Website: lowes
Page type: stored-credit-cards
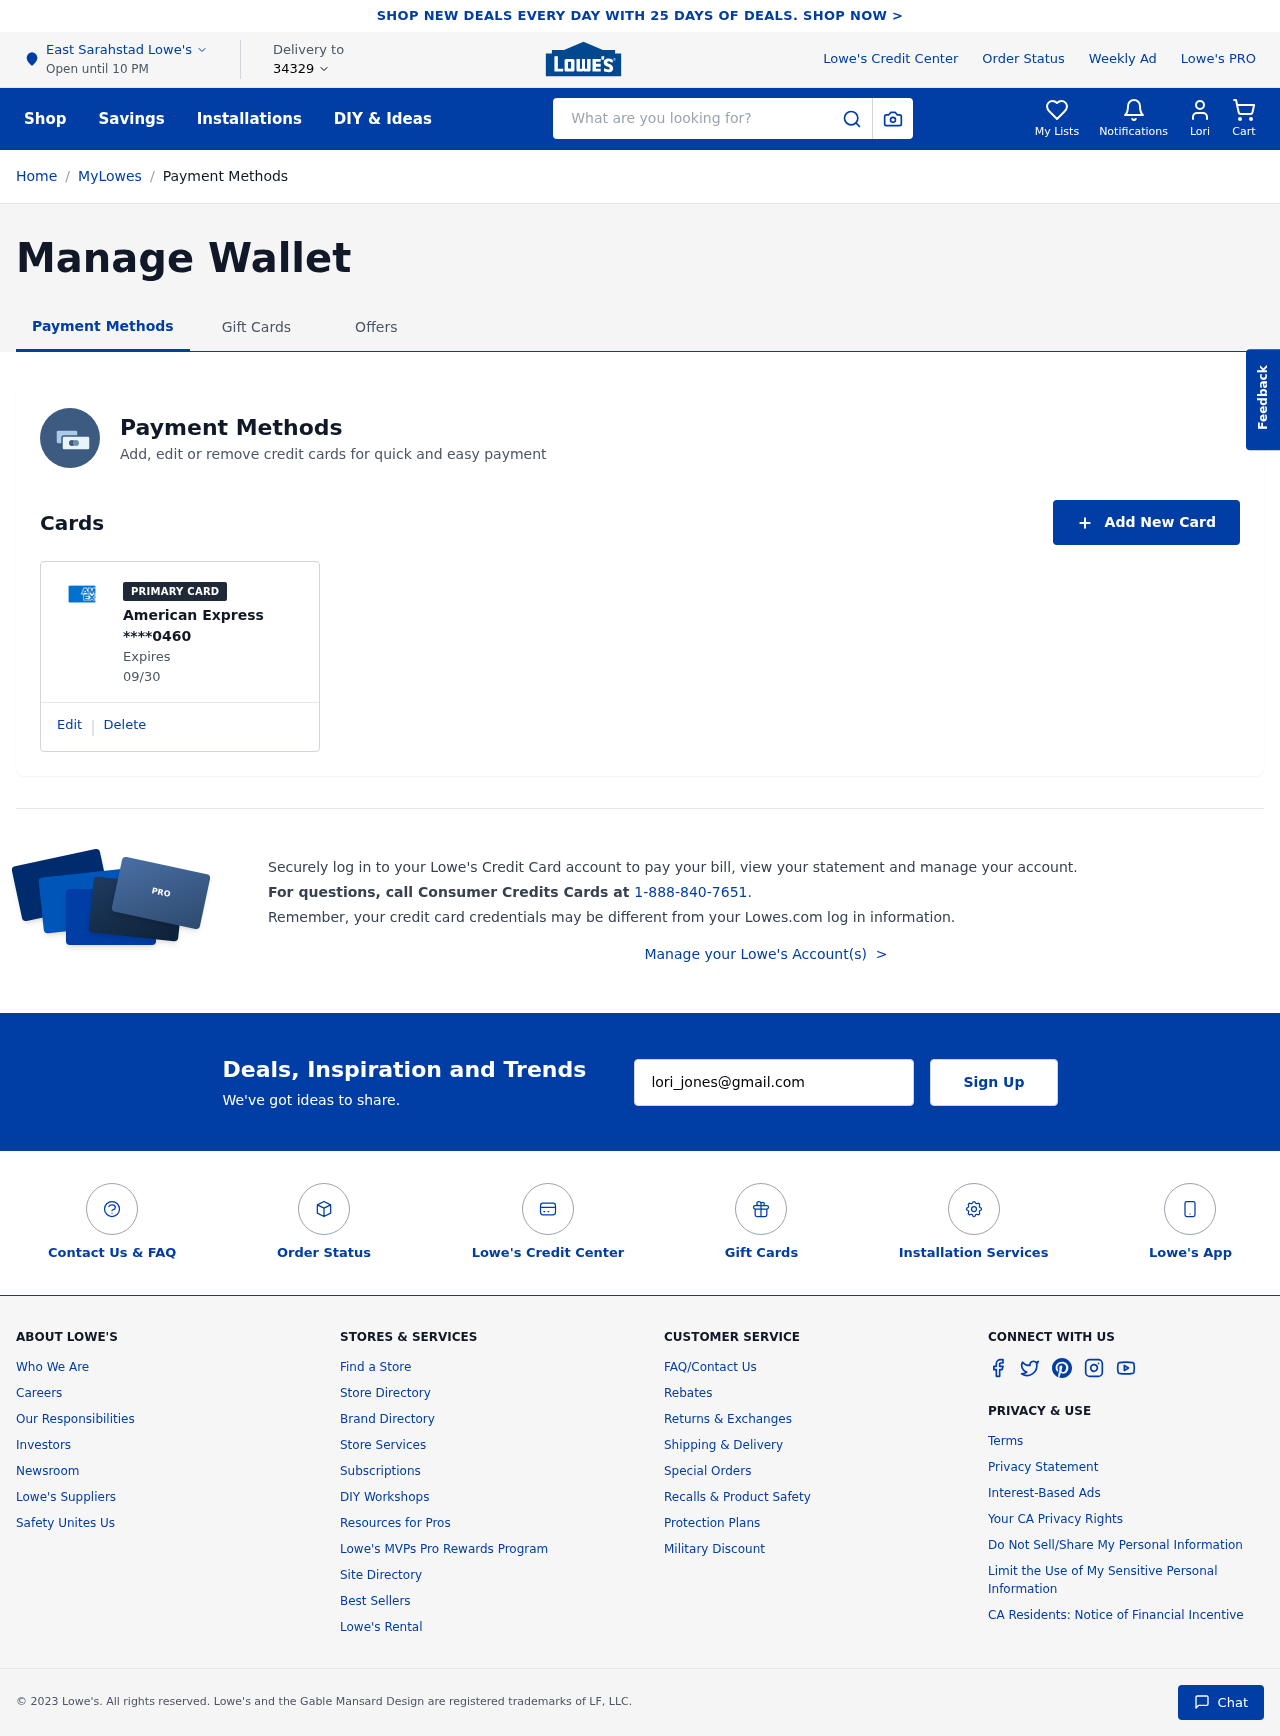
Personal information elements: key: PII_CARD_EXPIRY
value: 09/30
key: PII_CARD_LAST4
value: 0460
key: PII_CARD_TYPE
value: American Express
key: PII_CITY
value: East Sarahstad
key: PII_EMAIL
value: lori_jones@gmail.com
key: PII_FIRSTNAME
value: Lori
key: PII_POSTCODE
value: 34329
Search elements: key: HEADER_SEARCH
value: What are you looking for?